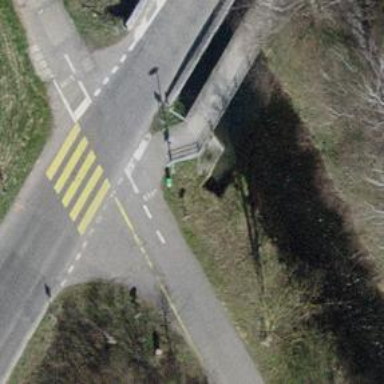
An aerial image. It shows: Sidewalk along the footway.